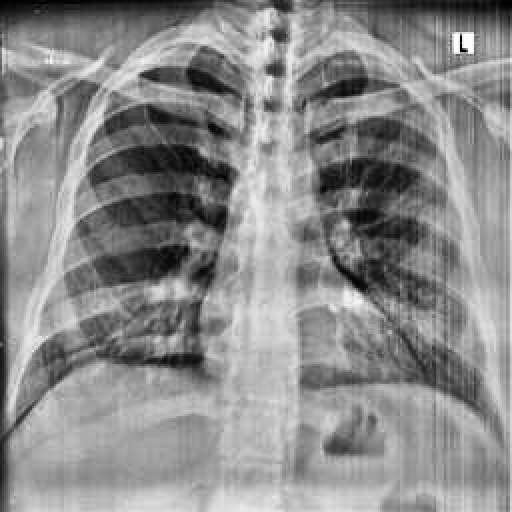
Finding: NORMAL